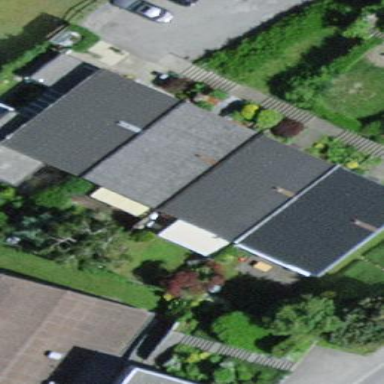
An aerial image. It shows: Terrace building.